Field crop: maize
Growth stage: 2
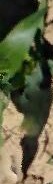
Species: maize